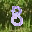
Label: 8